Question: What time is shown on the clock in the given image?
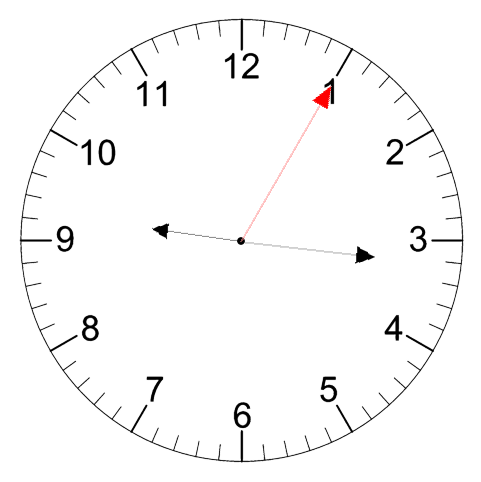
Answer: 09:16:05